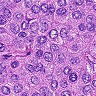
Metastatic tissue present: yes